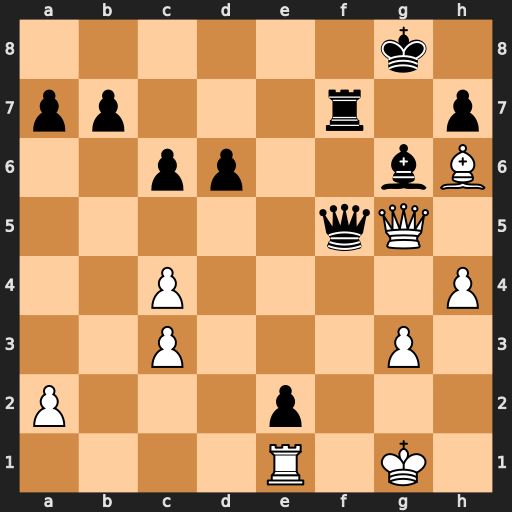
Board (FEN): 6k1/pp3r1p/2pp2bB/5qQ1/2P4P/2P3P1/P3p3/4R1K1
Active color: w
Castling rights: -
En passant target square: -
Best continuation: Qd8+ Rf8 Qxf8+ Qxf8 Bxf8